Question: Hi I'm new to Visual Studio.NET.I saw a tutorial but I can't see any good relevant with the tutorial.I know it is very baisc for .NET guys to identify this code.I just want to learn this stuff.
I'm currently working(helping) on a project they said that it is a .NET project.
But I'm confused with C#.net,asp.net,vb.net
Here is the some of the snippets from the file tasksconfig.aspx.
I'm confused because I saw but still I saw asp tags.
'''
<%@ Page Title="" Language="vb" AutoEventWireup="false" MasterPageFile="~/AuthenticatedMaster.master" CodeBehind="TasksConfig.aspx.vb" Inherits="www.TasksConfig" %>
<%@ Register TagPrefix="cc" TagName="ErrorNotify" Src="~/controls/ErrorNotification.ascx" %>
<%@ Register TagPrefix="cc" TagName="TaskProp" Src="~/controls/TaskPropertiesDialog.ascx" %>
<%@ Import Namespace="www" %>
<asp:Content ID="Content1" ContentPlaceHolderID="titleContent" runat="server">
<table cellpadding='0' cellspacing='0' style='width:100%;'>
<tr>
<td align='left'>
<b class='page-header-text'>Tasks</b>
</td>
<td align='right'>
<cc:ErrorNotify runat='server' ID='errNotif' />
</td>
</tr>
</table>
</asp:Content>
'''

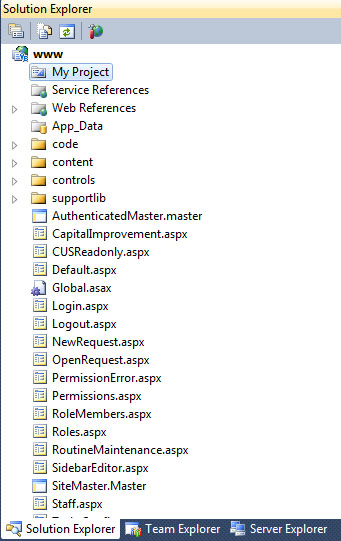
Answer: By all appearances this is an ASP .NET project using VB for the code behind files.